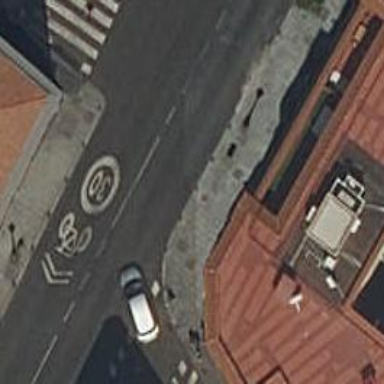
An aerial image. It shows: Road with traffic signals at the crossing.